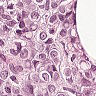
Metastatic tissue present: yes